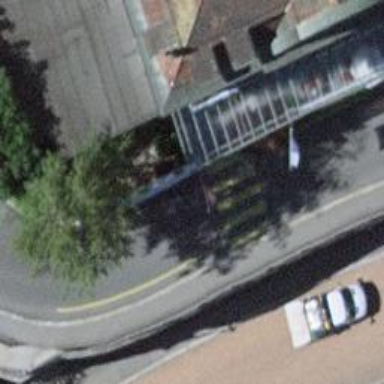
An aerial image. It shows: Uncontrolled zebra crossing with notable zebra markings.